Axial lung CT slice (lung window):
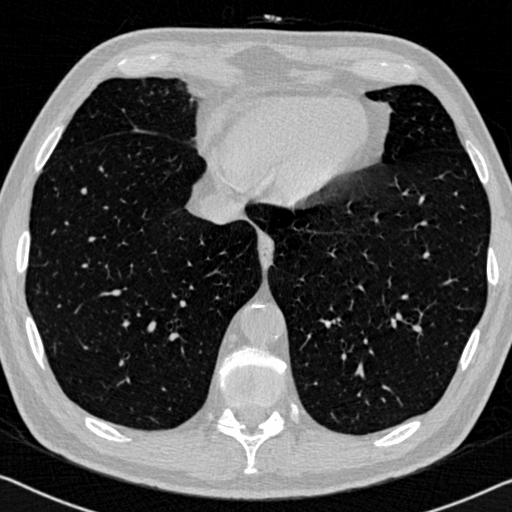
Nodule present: no